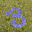
Label: 3